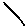
Label: line